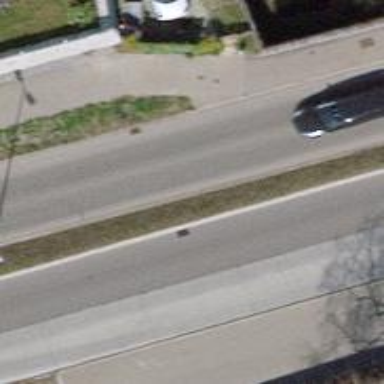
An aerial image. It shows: Secondary road with separate asphalt sidewalks.